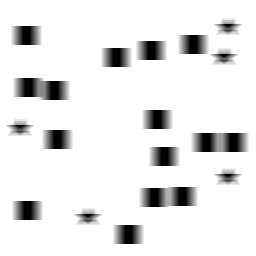
Squares: 15
Triangles: 0
Stars: 5
Total shapes: 20